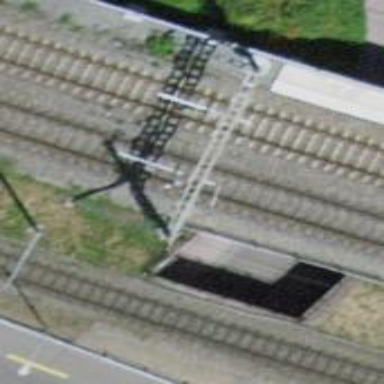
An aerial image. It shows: Single-track railway bridge with electrified contact line.